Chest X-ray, PA view. Patient: 48 years old, sex M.
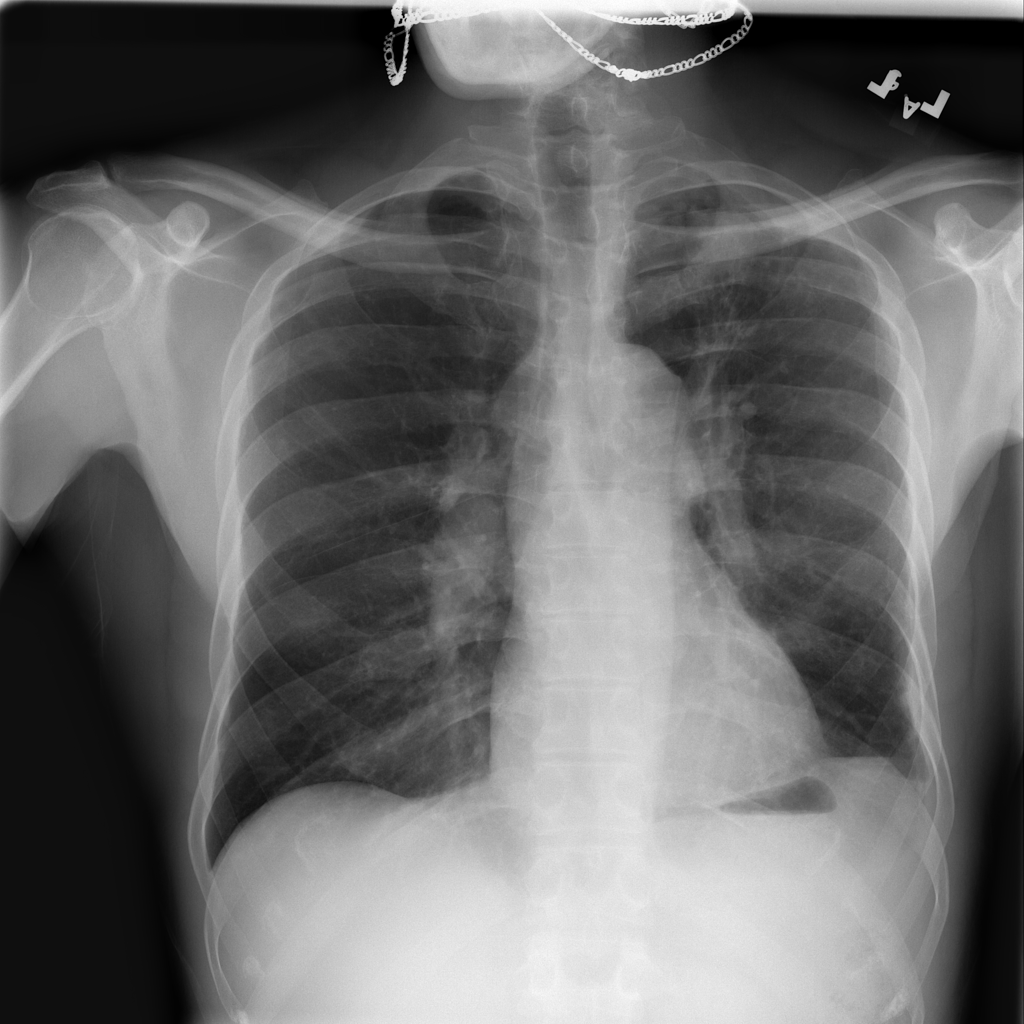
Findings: Fibrosis, Mass